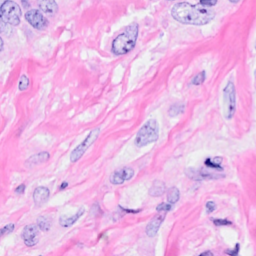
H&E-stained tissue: Breast